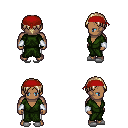
a pixel art fantasy rpg character, male body template, human, dark skin, green robe, white pants, white blonde parted hairstyle, red bandana, white cloth bracers, white slippers, four views (front, back, left, right), 2x2 character sprite sheet, small pixel art, hard edges, no anti-aliasing